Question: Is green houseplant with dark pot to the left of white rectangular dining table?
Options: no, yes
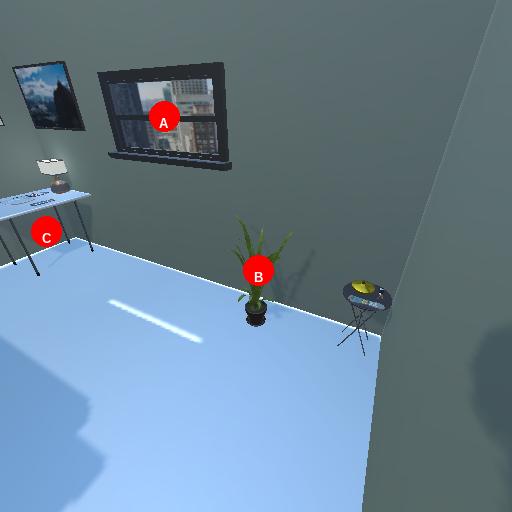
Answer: no